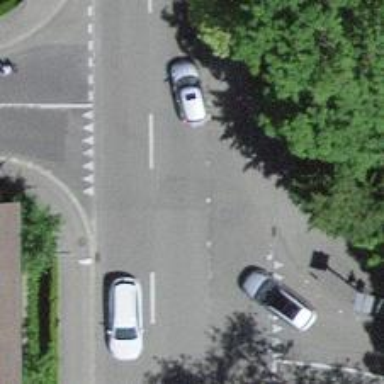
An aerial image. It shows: Traffic sign is depicted in the image.